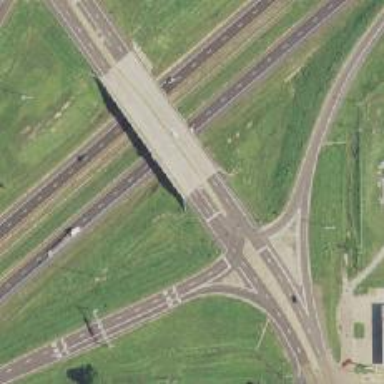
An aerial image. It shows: Tertiary road passing over bridge.